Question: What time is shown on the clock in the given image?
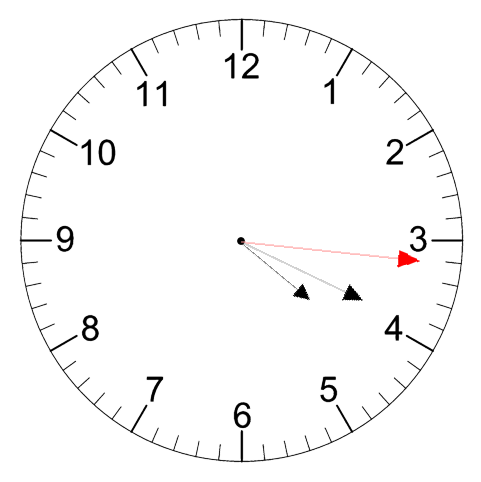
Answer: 04:19:16